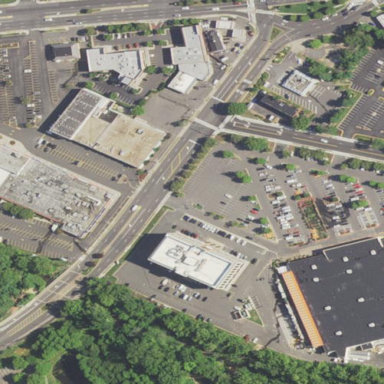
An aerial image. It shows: Commercial area.